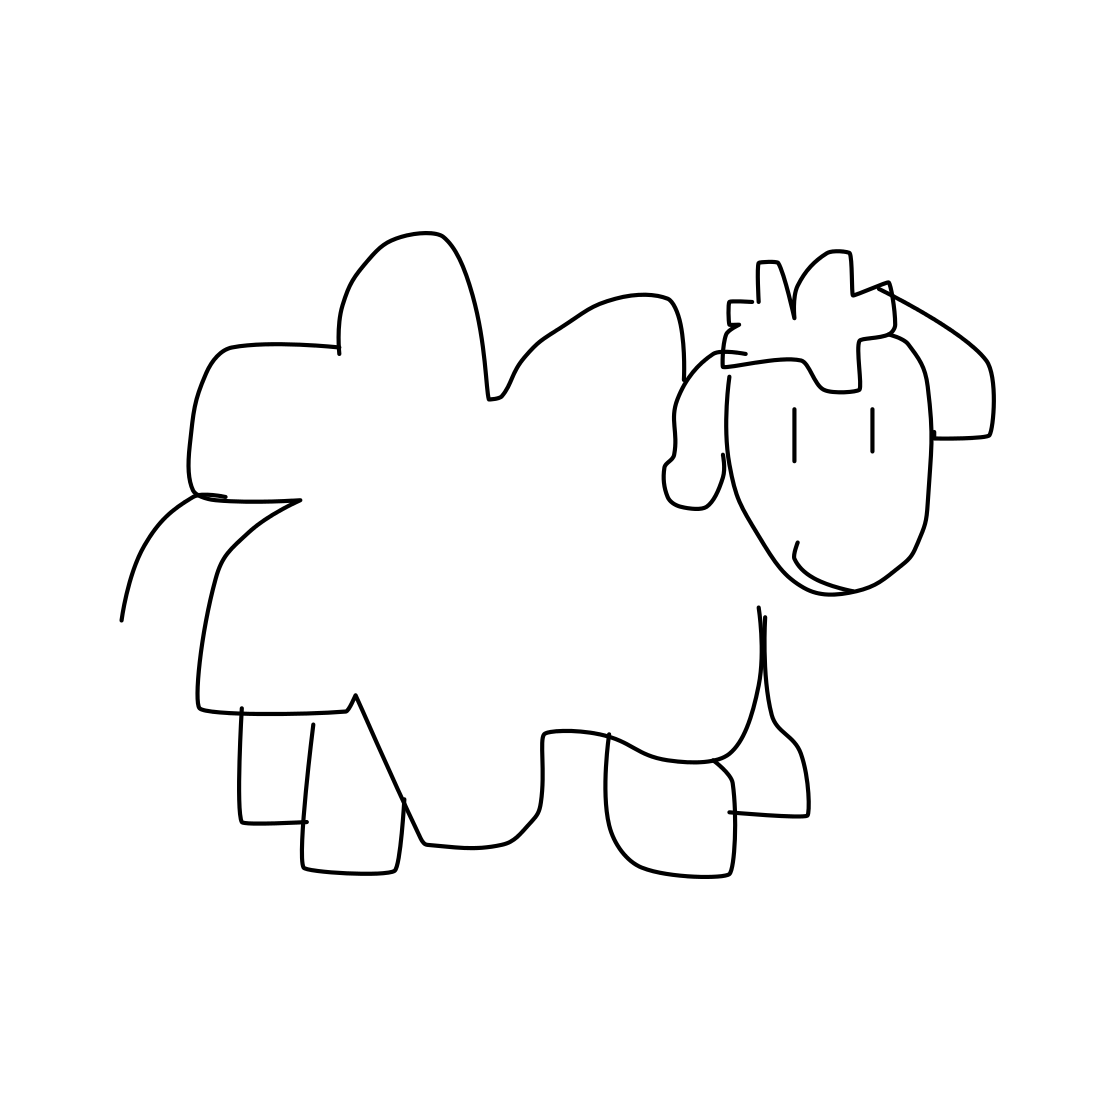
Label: sheep